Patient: sex M, age 50
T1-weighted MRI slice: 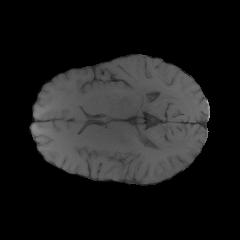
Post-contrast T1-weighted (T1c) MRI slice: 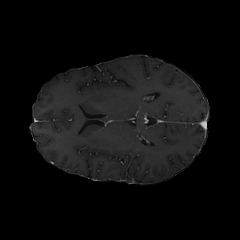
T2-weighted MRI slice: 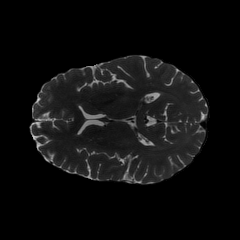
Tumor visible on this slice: no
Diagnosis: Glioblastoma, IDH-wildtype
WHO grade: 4